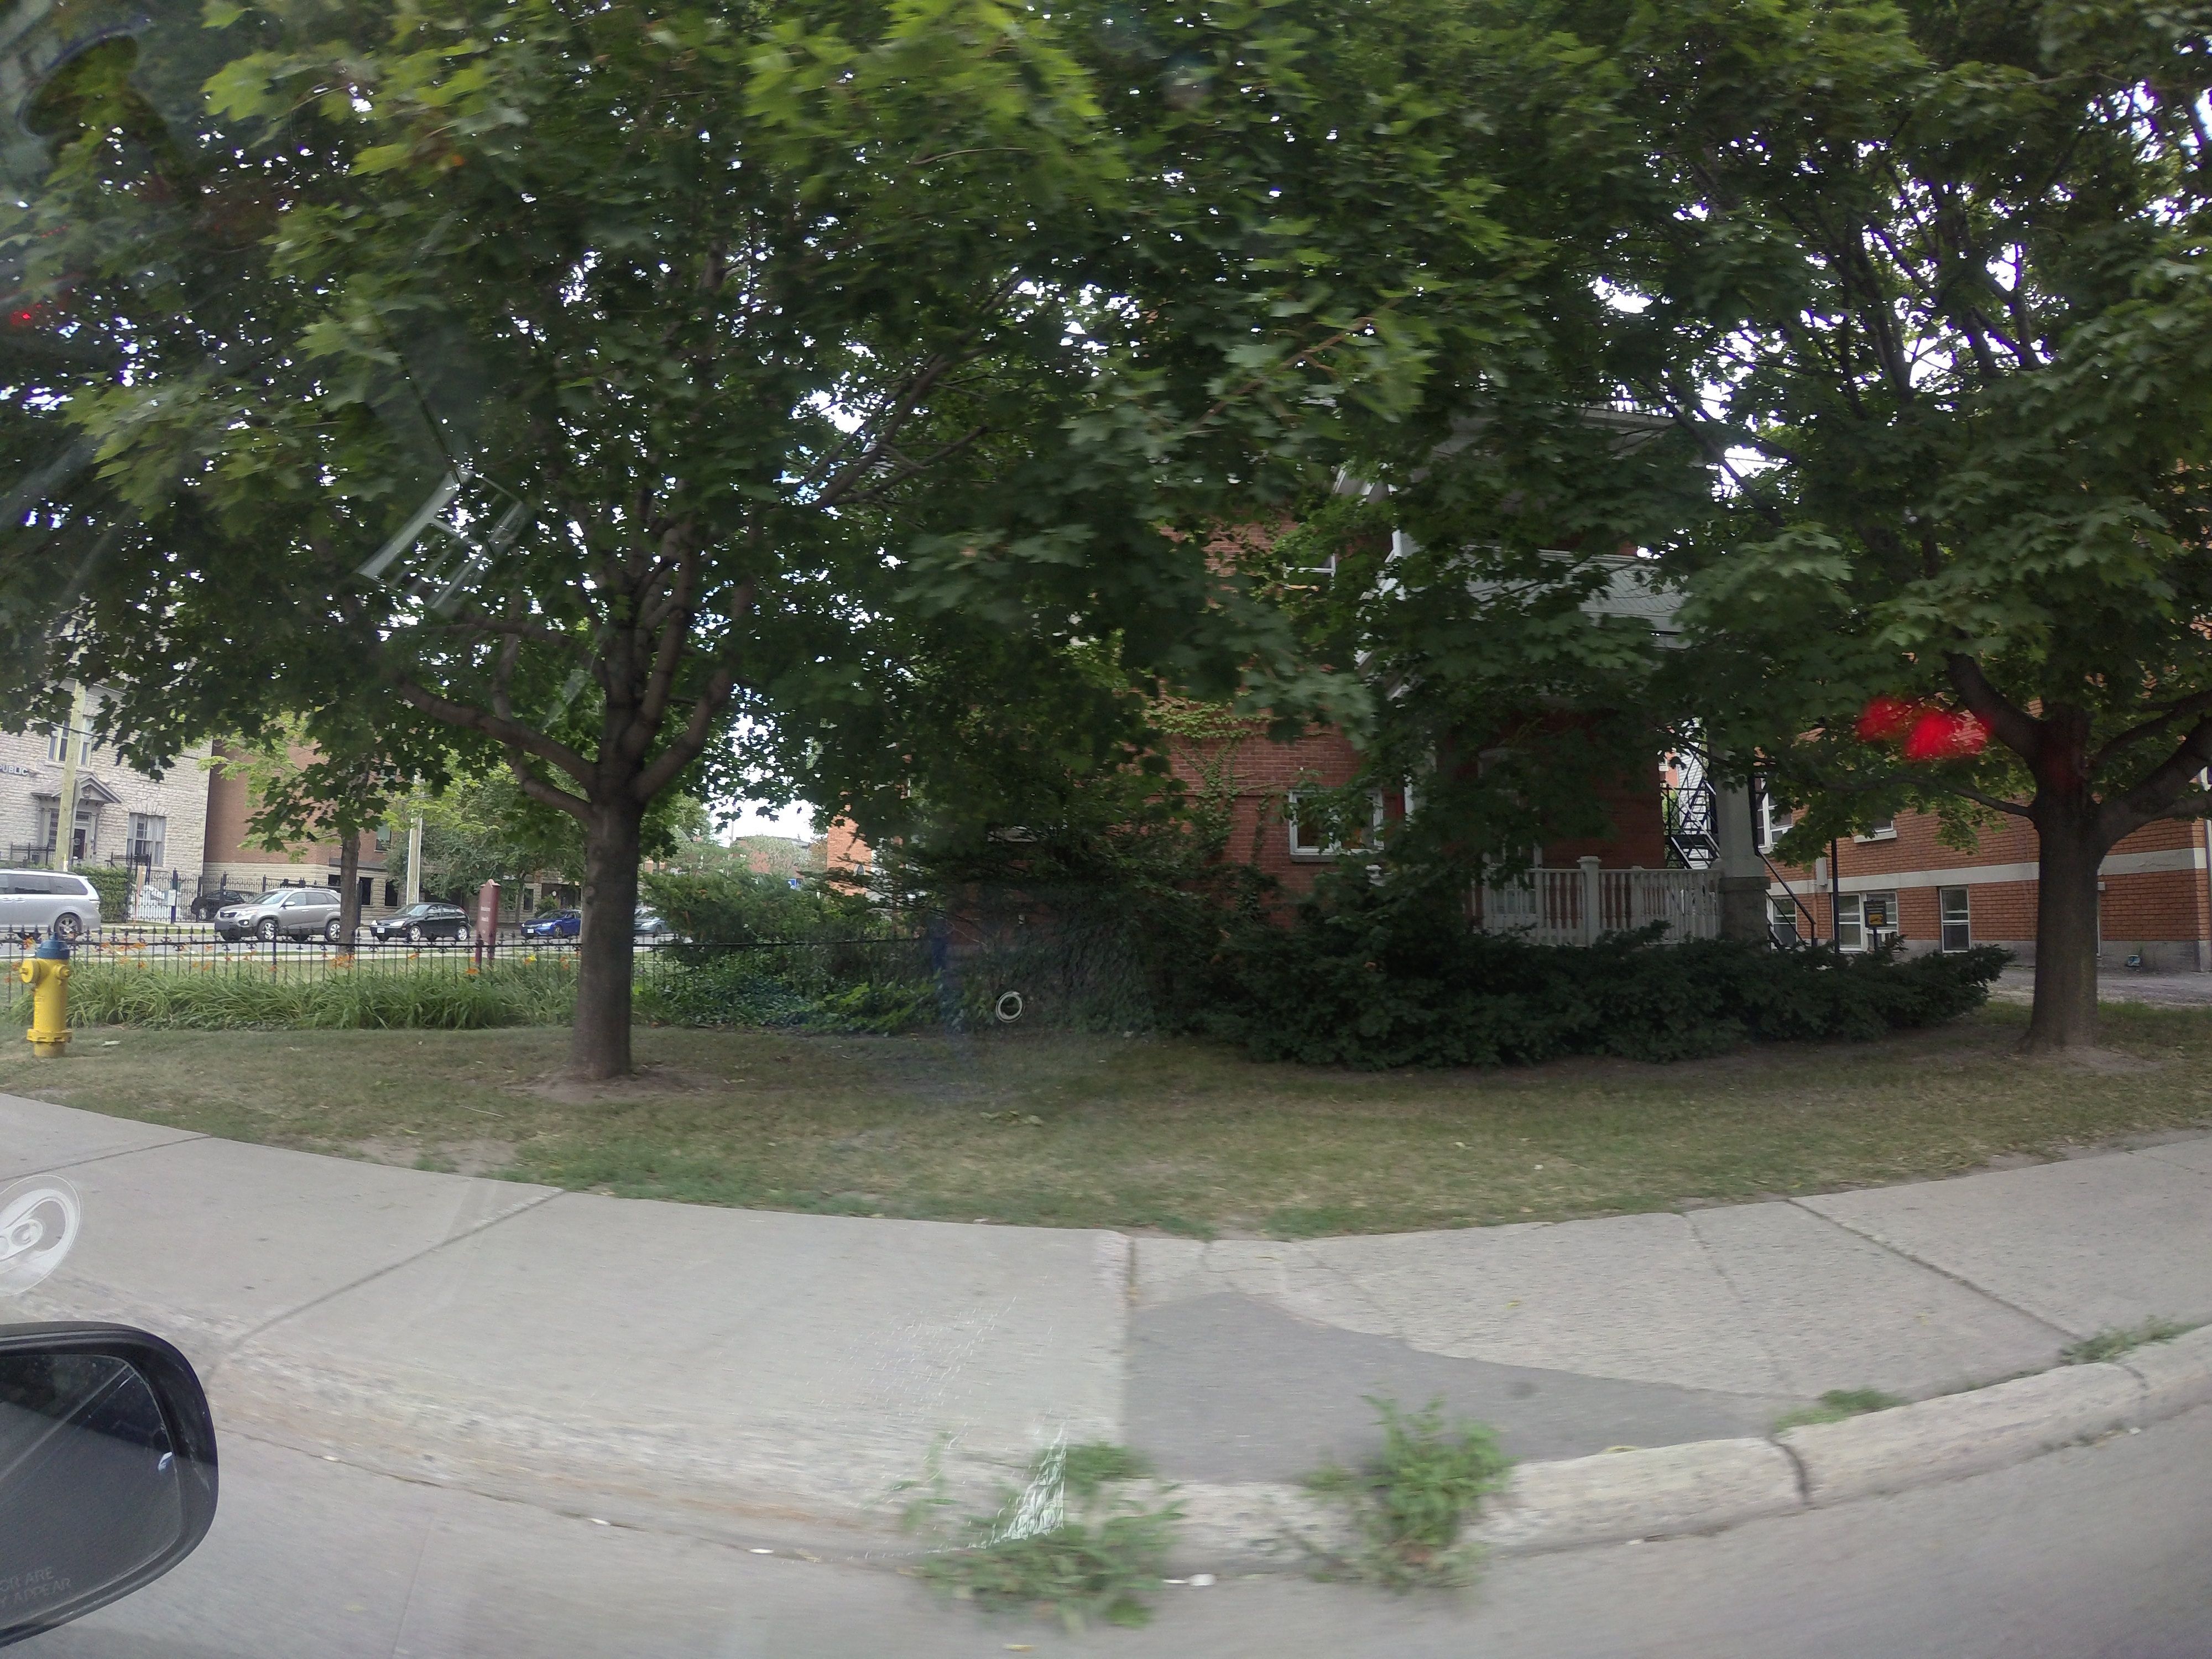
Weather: clear
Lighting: day
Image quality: slightly poor
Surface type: cycling surface
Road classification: footway
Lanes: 3
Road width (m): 1.5
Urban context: urban centre
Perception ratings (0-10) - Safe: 5.31, Lively: 8.56, Beautiful: 6.06, Boring: 3.36, Depressing: 3.38, Wealthy: 5.61